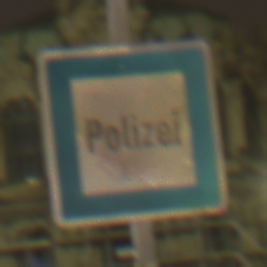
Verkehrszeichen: Polizei
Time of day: Night
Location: Outdoor (Urban)
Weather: Overcast
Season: NotSpecified
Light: Artificial